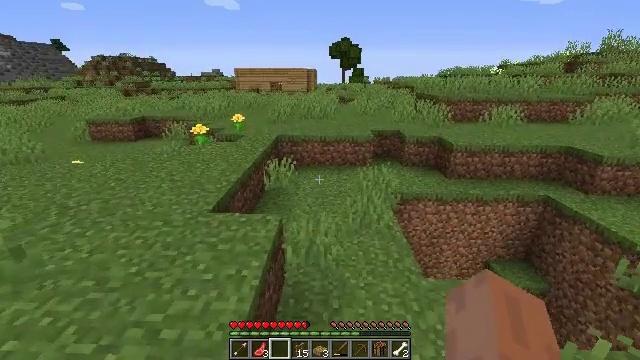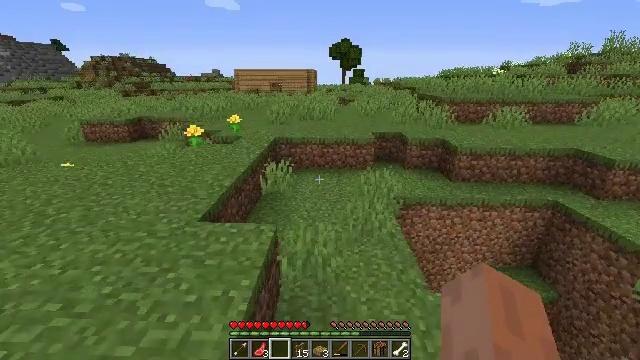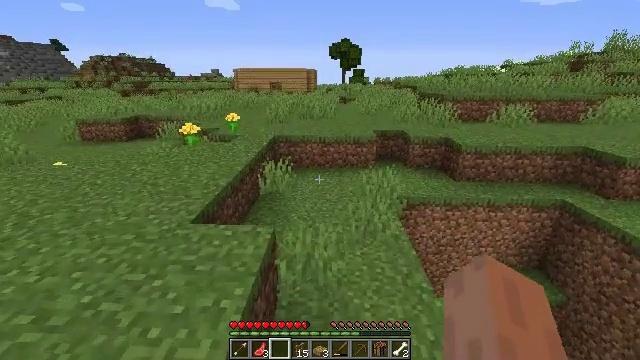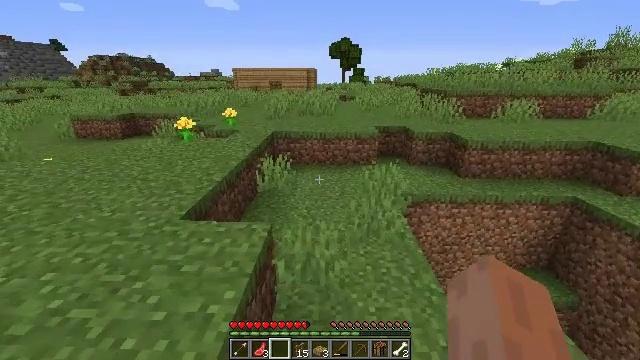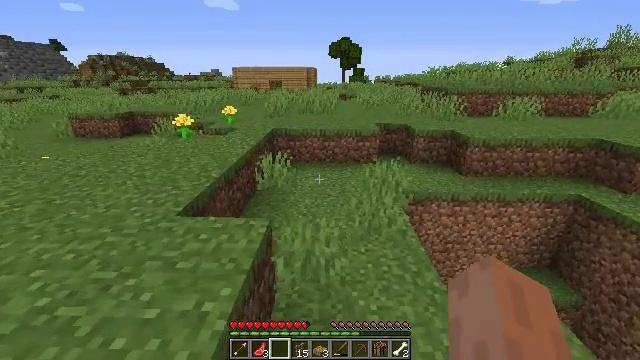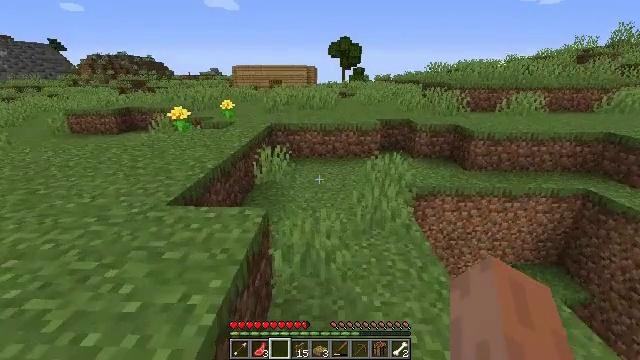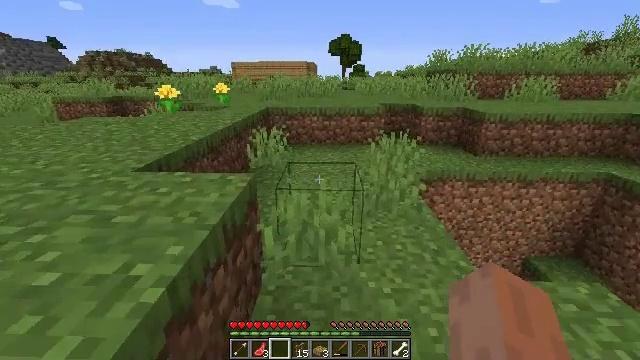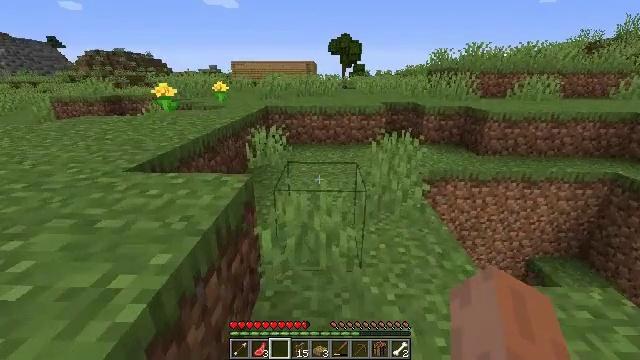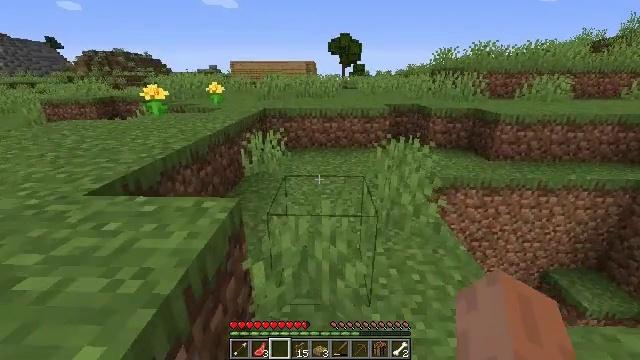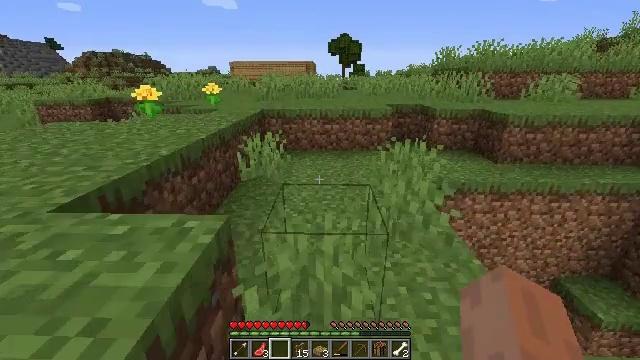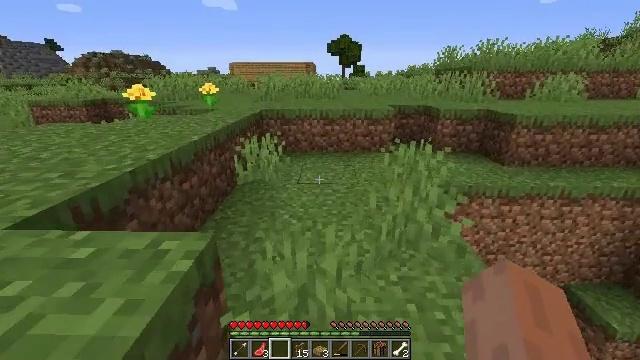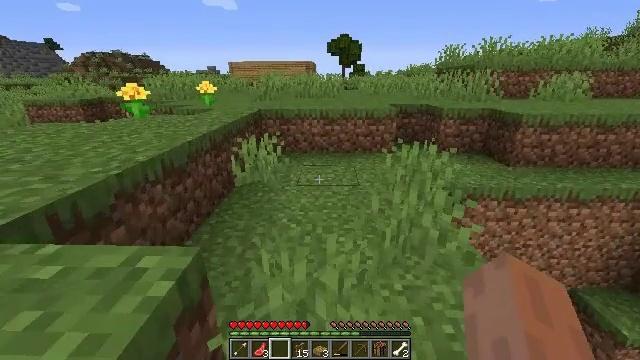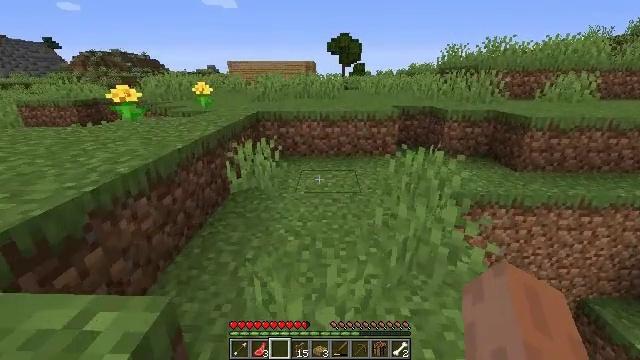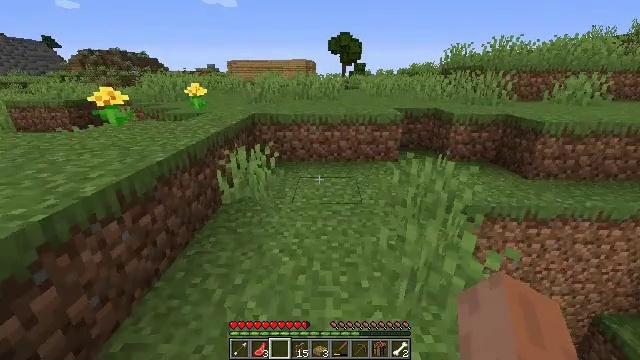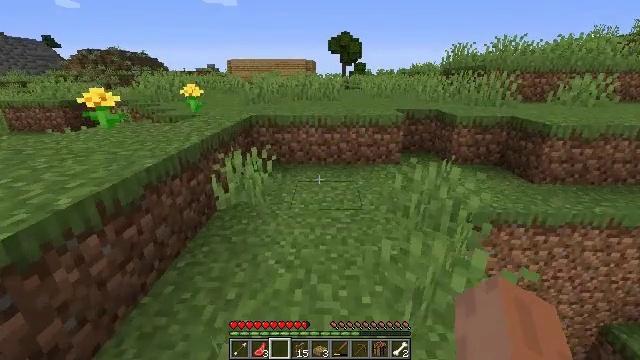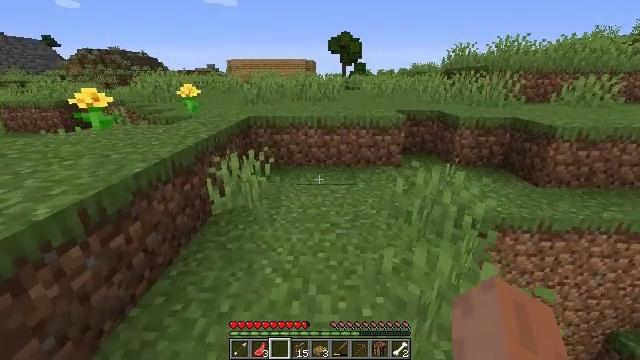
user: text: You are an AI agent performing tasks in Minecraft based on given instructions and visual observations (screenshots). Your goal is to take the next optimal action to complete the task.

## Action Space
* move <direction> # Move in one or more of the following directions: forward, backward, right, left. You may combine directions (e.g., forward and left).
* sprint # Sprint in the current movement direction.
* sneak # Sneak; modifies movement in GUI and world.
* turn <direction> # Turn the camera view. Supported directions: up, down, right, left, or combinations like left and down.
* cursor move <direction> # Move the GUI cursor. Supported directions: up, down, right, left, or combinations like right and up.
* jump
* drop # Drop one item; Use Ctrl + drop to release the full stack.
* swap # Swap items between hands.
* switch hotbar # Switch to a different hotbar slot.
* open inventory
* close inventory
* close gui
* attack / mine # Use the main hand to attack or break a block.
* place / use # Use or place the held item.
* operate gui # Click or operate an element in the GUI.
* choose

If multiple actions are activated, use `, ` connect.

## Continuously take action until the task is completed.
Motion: motion action
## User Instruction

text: Collect the rose bush for decoration.
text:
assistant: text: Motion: move forward
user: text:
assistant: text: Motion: move forward
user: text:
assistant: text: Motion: move forward
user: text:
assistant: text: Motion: move forward
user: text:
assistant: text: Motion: move forward
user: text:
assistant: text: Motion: move forward
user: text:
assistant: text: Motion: move forward
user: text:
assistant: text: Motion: move forward
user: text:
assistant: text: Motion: move forward
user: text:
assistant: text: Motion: move forward
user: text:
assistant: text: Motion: move forward
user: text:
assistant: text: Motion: move forward
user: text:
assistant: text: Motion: move forward
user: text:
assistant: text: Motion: move forward
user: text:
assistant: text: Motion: move forward
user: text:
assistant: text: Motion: move forward
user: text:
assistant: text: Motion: move forward
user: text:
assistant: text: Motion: move forward
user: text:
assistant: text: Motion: move forward, turn right
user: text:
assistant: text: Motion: move forward
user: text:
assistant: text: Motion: move forward
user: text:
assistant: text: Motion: move forward
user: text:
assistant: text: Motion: move forward
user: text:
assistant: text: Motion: move forward
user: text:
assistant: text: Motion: move forward
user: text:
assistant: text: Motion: move forward
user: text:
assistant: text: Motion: move forward
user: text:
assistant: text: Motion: move forward
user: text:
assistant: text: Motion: move forward, turn left, jump
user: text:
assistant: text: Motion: move forward, turn left and down, jump